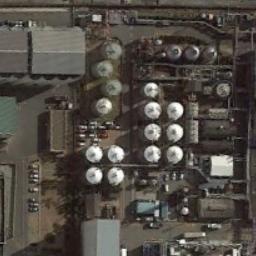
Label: storage_tank